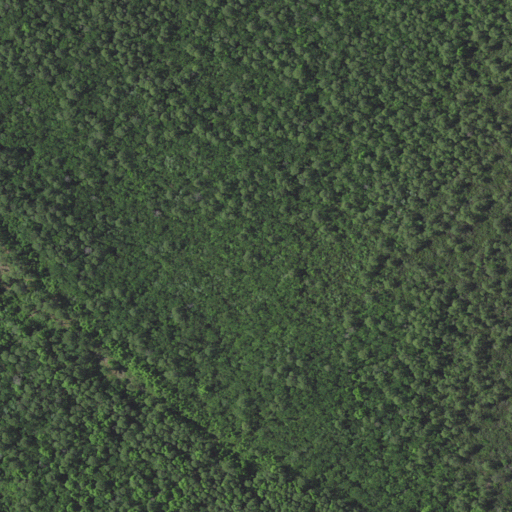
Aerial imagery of depression(s) in North Carolina named Floodgate Bay containing woody wetlands and evergreen forest